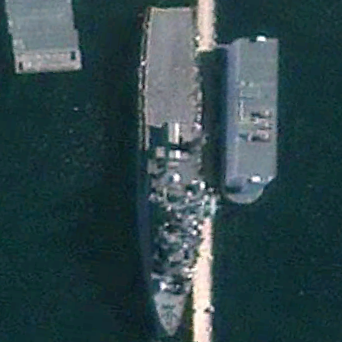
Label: combat